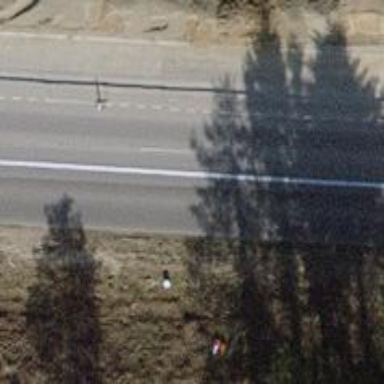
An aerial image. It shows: Primary highway with asphalt surface and cycle track.